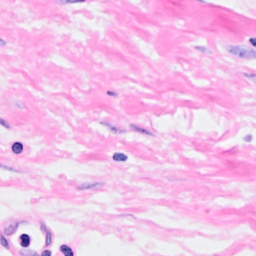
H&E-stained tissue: Breast